Breast ultrasound image
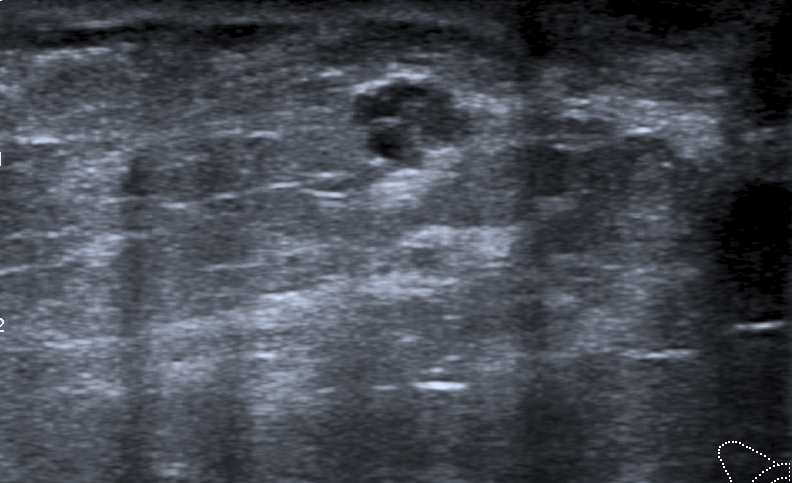
Diagnosis: benign